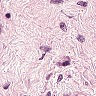
Metastatic tissue present: no